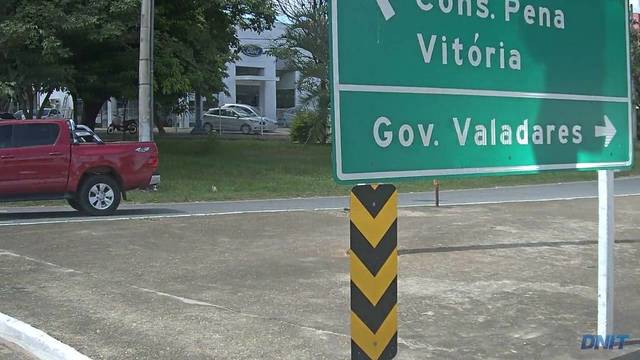
Region: Brazil
Coordinates: -18.836, -41.963